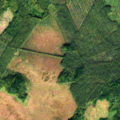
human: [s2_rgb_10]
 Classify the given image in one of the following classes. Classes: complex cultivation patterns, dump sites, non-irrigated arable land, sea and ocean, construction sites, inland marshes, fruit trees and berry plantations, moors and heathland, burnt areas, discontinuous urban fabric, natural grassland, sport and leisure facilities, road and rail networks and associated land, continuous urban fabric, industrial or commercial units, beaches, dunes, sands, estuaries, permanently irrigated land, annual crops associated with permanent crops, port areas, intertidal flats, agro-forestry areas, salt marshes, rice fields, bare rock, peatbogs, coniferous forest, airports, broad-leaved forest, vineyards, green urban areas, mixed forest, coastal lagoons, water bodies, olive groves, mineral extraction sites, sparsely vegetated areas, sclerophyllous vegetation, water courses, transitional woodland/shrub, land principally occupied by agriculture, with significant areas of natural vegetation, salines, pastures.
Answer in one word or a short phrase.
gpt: coniferous forest, transitional woodland/shrub, peatbogs